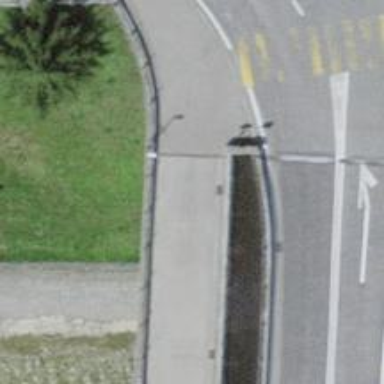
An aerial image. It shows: Lamppost serving as support.